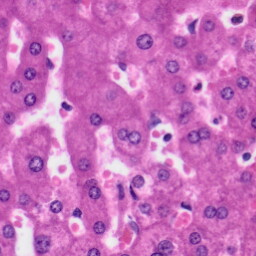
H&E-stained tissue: Liver